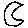
Label: moon